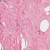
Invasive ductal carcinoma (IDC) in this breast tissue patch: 0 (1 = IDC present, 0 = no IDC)